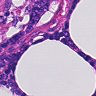
Metastatic tissue present: no